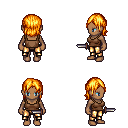
a pixel art fantasy rpg character, female body template, human, dark skin, brown pirate shirt, gold greaves, light blonde long bangs hairstyle, dagger, four views (front, back, left, right), 2x2 character sprite sheet, small pixel art, hard edges, no anti-aliasing